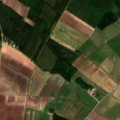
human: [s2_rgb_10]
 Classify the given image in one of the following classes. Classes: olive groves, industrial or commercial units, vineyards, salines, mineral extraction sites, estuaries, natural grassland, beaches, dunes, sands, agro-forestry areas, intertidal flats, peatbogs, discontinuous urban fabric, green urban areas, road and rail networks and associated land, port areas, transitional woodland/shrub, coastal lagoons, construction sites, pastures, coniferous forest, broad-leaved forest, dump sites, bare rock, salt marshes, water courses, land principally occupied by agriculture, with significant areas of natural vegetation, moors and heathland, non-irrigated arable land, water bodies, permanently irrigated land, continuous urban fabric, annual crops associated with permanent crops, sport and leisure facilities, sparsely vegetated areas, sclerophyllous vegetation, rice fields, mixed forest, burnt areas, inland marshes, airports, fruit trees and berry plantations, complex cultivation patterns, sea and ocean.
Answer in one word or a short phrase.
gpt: non-irrigated arable land, coniferous forest, mixed forest